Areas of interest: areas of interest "Beijing Trust Building B"
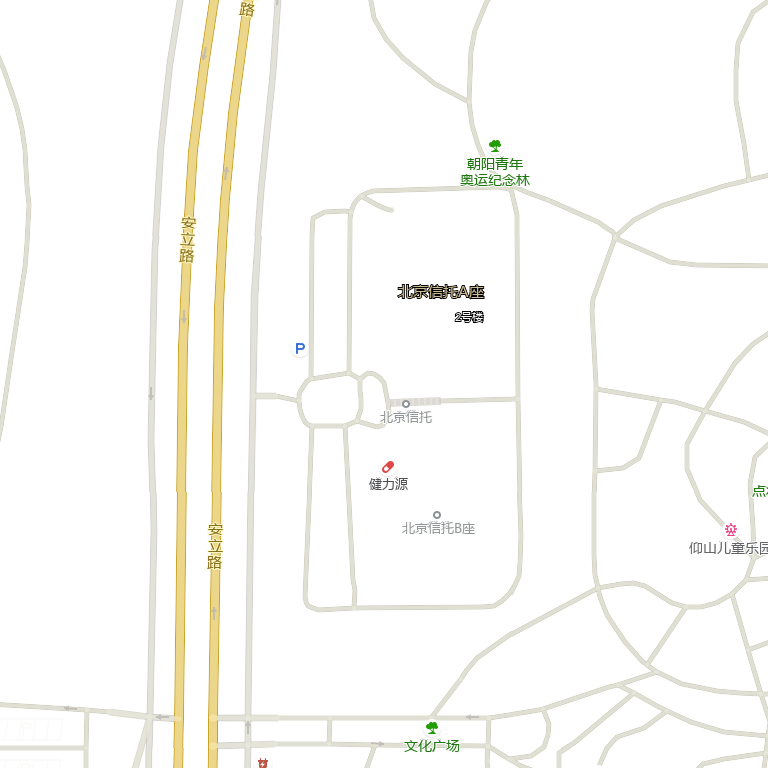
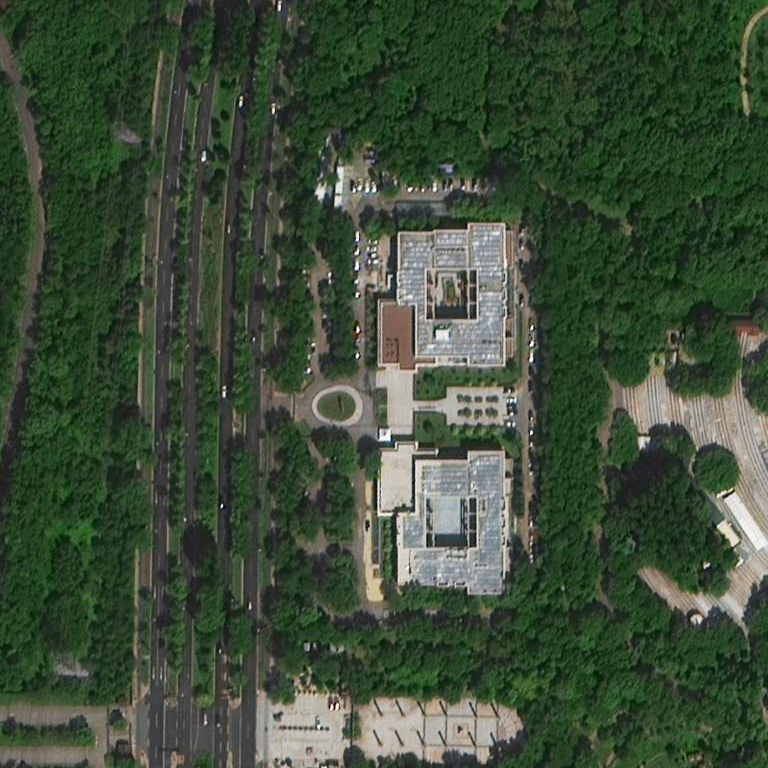